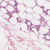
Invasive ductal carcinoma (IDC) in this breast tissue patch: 0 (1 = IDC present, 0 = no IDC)